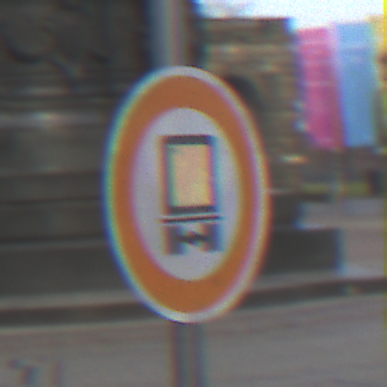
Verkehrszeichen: VerbotKennzeichnungspflichtigeKraftfahrzeugeGefaehrlicheGueter
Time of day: MorningAfternoon
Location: Outdoor (Urban)
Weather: PartlyCloudy
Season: NotSpecified
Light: Natural